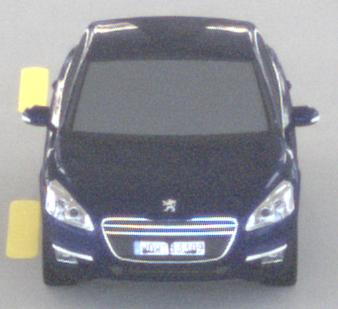
Make: Peugeot
Model: 508 120 VTi
Detailed model: 508 (I) Limousine
Model produced from: 2011/03
Model produced until: 2014/05
Doors: 4
Color: blue
Road condition: dry road
Daytime: morning or afternoon
Contrast: low contrast